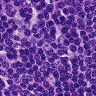
Metastatic tissue present: no